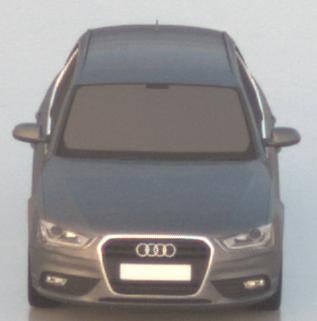
Make: Audi
Model: A4 Avant 1.8 TFSI
Detailed model: A4 (B8) Avant
Model produced from: 2012/02
Model produced until: 2015/04
Doors: 5
Color: gray
Road condition: wet road
Daytime: sunrise or sunset
Contrast: medium contrast